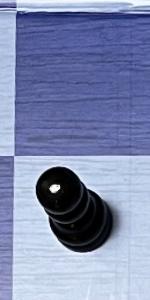
Label: Pawn_Black